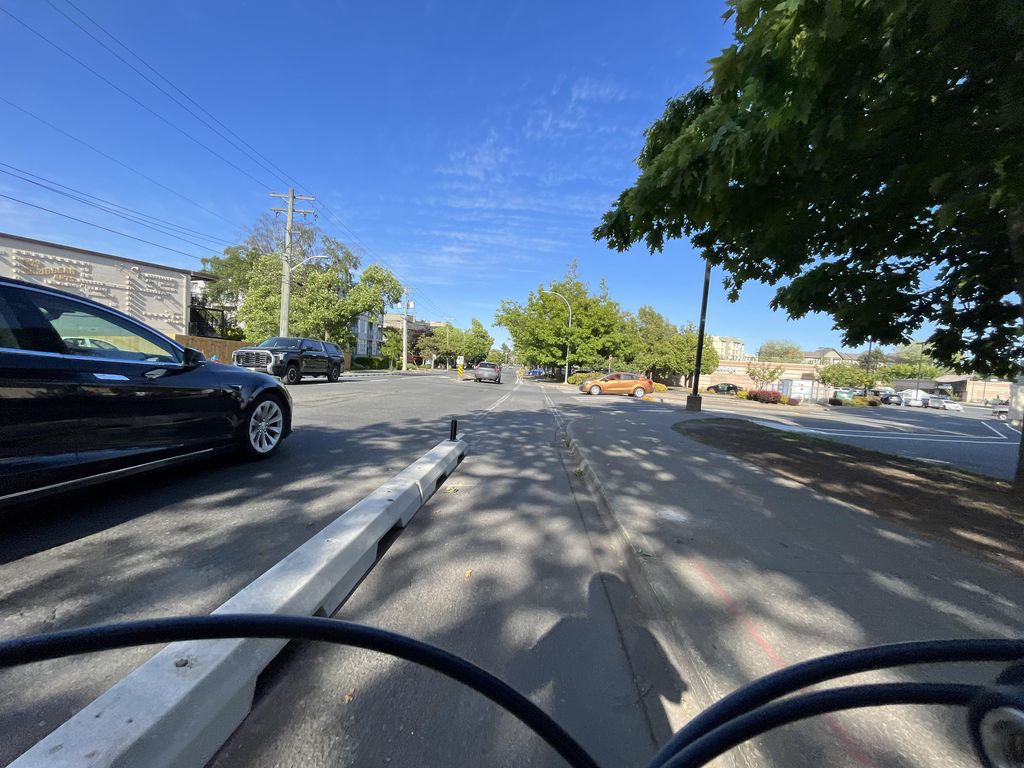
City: victoria